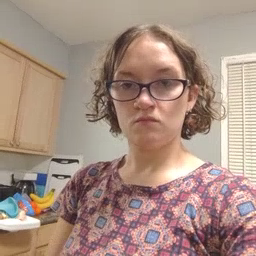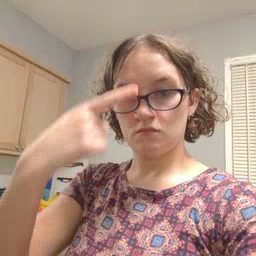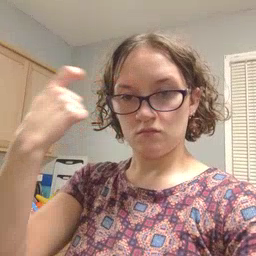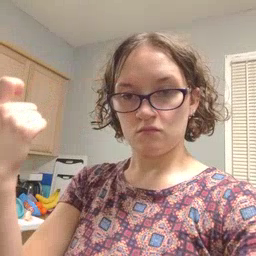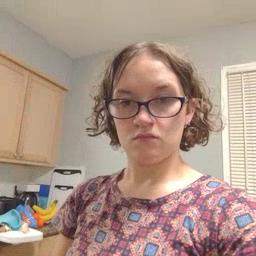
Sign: because